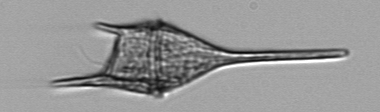
Label: Tripos_lineatus